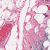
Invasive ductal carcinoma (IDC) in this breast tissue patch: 0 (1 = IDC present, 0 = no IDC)